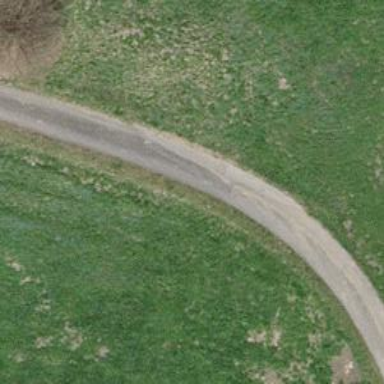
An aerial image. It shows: Well-maintained track road of grade 1.